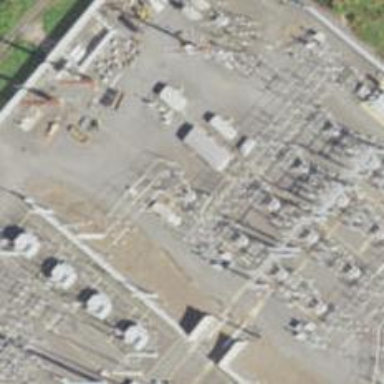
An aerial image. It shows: Switch for power supply.